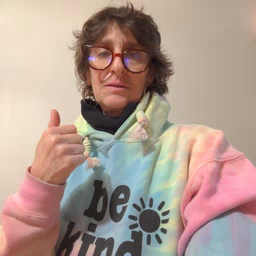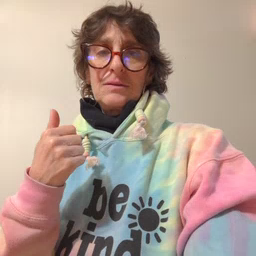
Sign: shirt